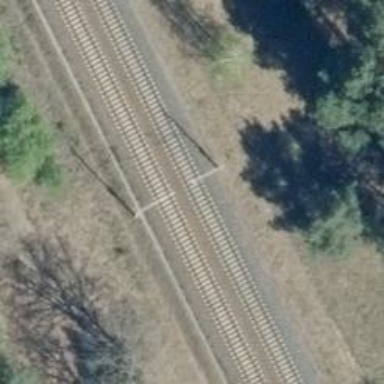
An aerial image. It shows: Milestone along the railway track with catenary mast.